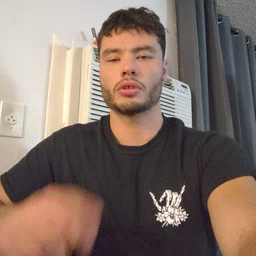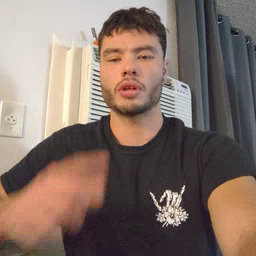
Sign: water